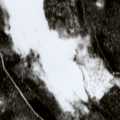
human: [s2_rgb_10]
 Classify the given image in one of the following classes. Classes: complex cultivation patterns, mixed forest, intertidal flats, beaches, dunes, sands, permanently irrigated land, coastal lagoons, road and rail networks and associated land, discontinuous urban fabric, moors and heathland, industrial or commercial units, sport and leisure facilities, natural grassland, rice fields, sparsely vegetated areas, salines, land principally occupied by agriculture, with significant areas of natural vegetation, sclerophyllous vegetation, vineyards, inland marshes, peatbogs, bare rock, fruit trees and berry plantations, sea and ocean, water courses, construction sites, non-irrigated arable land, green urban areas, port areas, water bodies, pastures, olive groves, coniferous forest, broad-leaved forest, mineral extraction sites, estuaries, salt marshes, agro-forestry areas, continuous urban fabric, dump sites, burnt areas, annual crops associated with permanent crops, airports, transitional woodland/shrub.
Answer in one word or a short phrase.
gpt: coniferous forest, peatbogs